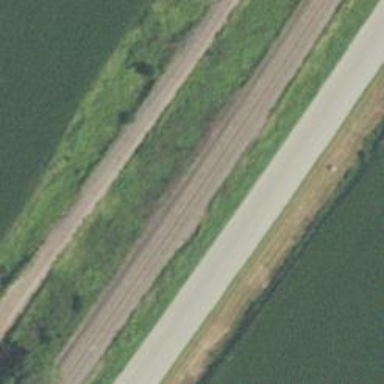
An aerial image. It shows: Railway track.